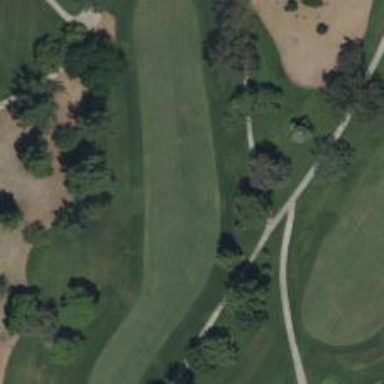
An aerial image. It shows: View of golf hole.